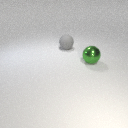
large green metal sphere to the right of large gray rubber sphere